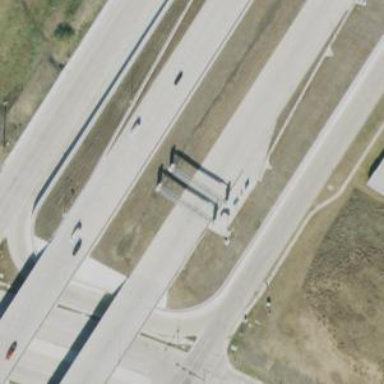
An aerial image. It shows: Toll gantry on the road.